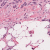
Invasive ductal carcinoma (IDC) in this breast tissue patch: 1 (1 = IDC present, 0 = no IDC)